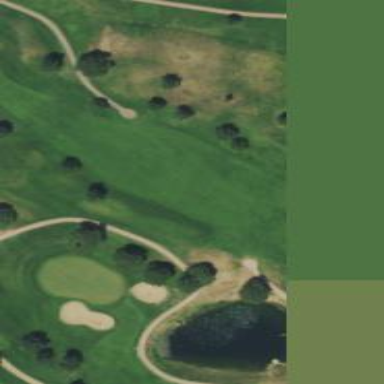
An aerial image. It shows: Golf fairway surrounded by grass.